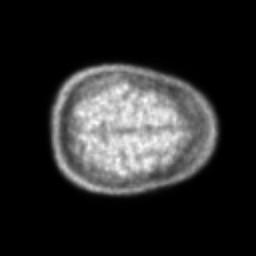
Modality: PET
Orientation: axial
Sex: female
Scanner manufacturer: ge